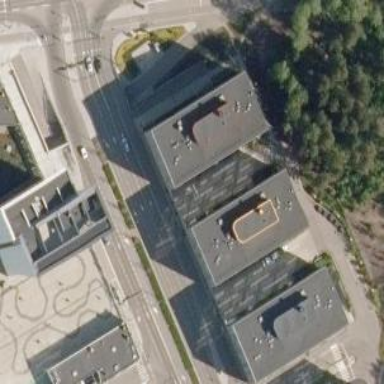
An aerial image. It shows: Apartments building with tar paper roof.